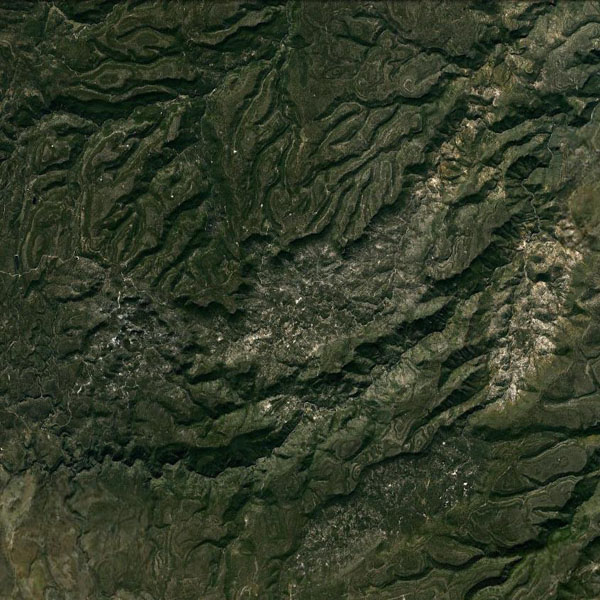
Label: Mountain